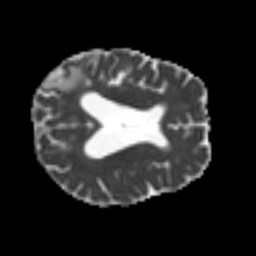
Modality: MD
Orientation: axial
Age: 71
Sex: male
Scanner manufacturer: siemens
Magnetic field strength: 3 T
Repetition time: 4.999 s
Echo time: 0.07946 s